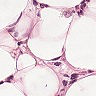
Metastatic tissue present: yes